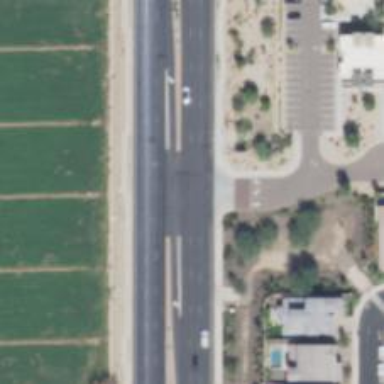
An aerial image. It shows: Primary link road with asphalt surface.